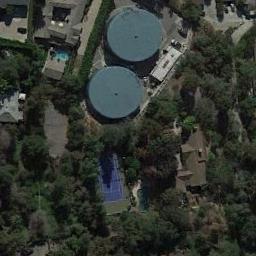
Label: tennis_court